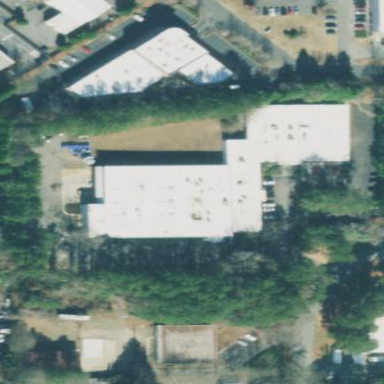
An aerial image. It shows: Commercial building.